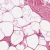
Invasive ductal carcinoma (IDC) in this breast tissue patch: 0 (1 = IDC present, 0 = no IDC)